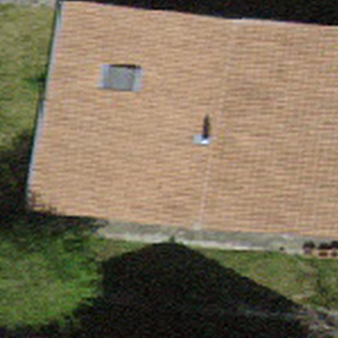
Label: other